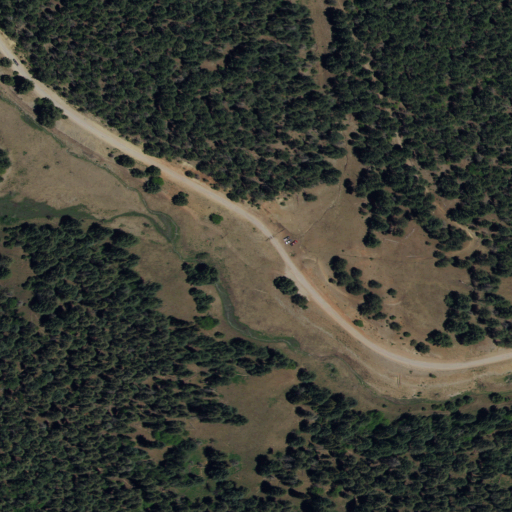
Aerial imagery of valley in New Mexico named Schofield Canyon containing evergreen forest, grassland, and deciduous forest